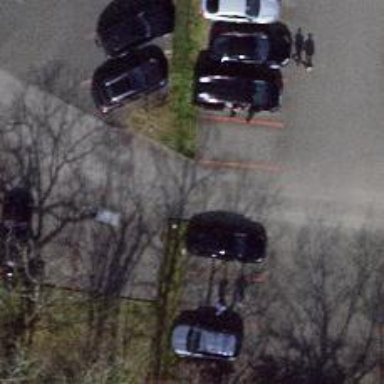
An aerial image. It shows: Road serving as parking aisle.